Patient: sex M, age 47
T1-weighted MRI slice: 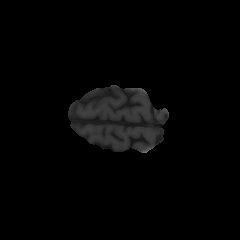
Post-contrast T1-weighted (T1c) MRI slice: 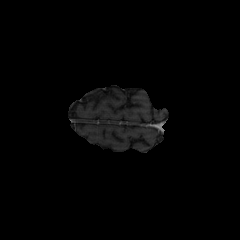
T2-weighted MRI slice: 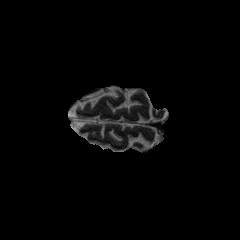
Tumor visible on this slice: no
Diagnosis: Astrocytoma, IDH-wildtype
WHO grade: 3